Interaction volume radius: 5 \u00c5
Interaction volume height: 35 \u00c5
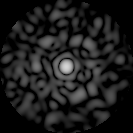
Disorder parameter: 0.8399